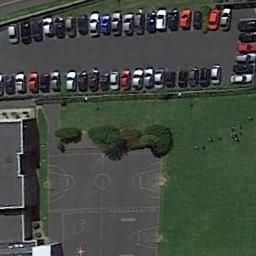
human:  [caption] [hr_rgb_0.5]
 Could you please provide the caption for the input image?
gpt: Two rows of cars were parked at the side of the road beside the basketball court .

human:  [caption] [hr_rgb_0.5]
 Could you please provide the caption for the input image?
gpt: Two basketball courts next to a building and a parking lot beside .

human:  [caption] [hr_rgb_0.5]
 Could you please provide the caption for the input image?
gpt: There are two basketball courts in the middle of grass next to a parking lot .

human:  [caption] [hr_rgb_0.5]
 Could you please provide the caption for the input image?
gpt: The basketball court on the lawn is next to the parking lot .

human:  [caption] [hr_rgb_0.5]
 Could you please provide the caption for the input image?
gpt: Many cars are in the parking lot next to the basketball courts .